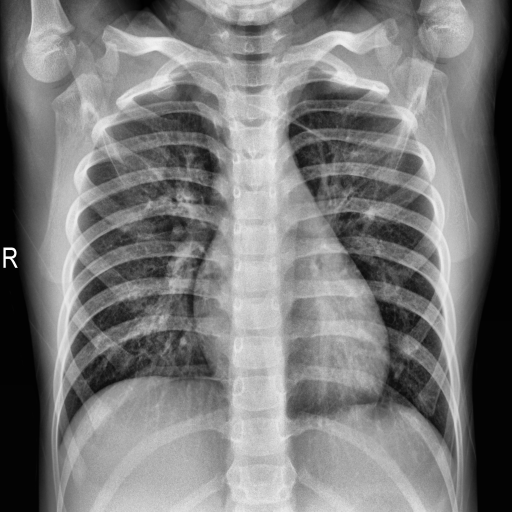
Finding: NORMAL